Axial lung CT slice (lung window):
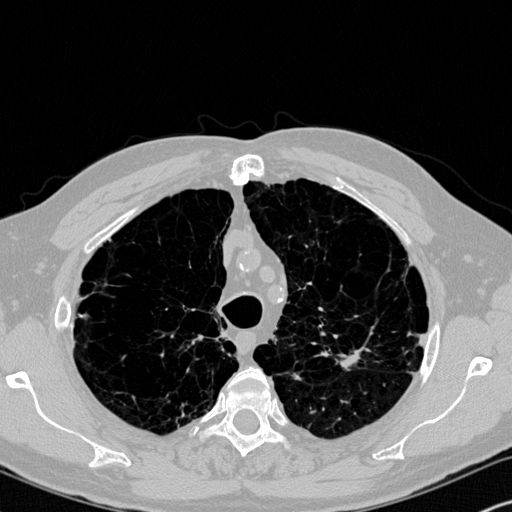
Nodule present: yes
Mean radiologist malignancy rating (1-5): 4